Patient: sex M, age 74
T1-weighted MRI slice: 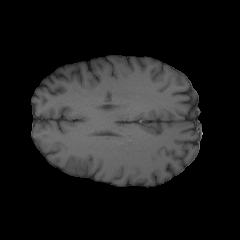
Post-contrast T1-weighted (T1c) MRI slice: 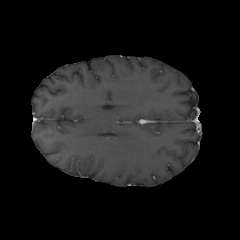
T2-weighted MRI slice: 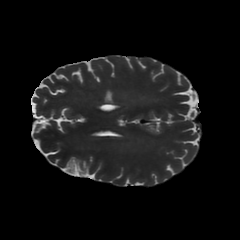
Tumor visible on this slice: no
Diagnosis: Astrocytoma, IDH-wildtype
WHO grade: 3